Field crop: maize
Growth stage: 1
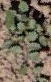
Species: convolvulus